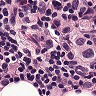
Metastatic tissue present: yes